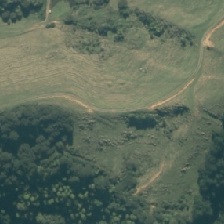
Land cover: high_producing_grassland